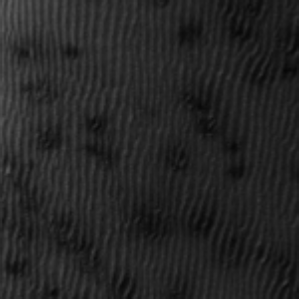
Label: frost